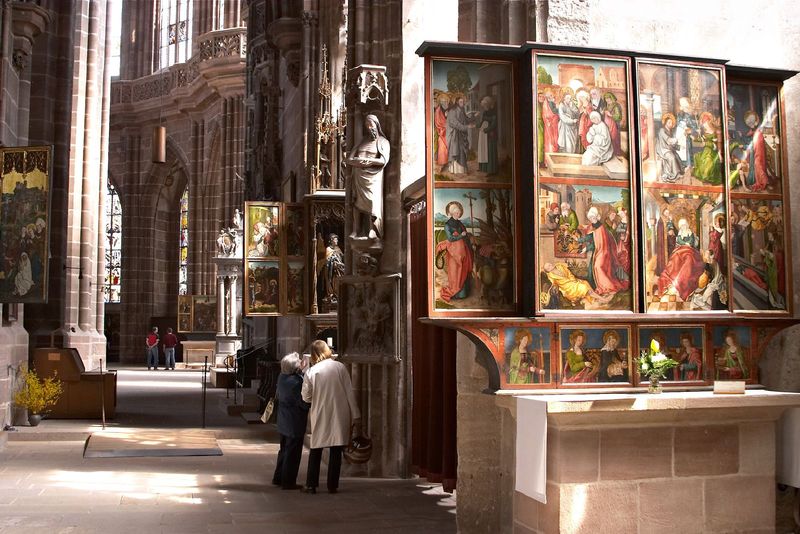
Titel: Rochus-Altar in St. Lorenz in Nürnberg
Künstler: Meister des Rochus-Altars
Standort: Nürnberg, St. Lorenz (EU - D - B)
Schlagwörter: schatten, frauen, menschen, ausschnitt, fenster, licht, raum, steine, kirche, figur, mantel, innen, gotik, skulptur, vase, besucher, korb, foto, fugen, altar, spitzbögen, jesus, chor, kapelle, heilige, rampe, touristen, retabel, triptichon, tsche, heiligenbilder, freiburg